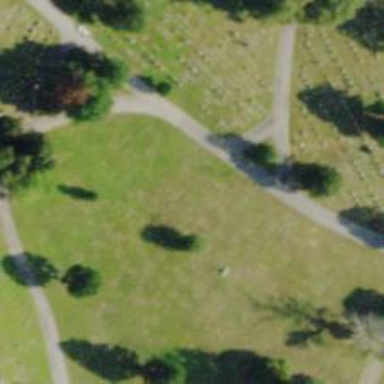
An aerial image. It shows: Sector within cemetery.